Question: I would like to ask if there is a way to achieve the layout and arrangement of the circles on the image.
I would like create a chart of series of circles that are link together and all aligned in the bottom.

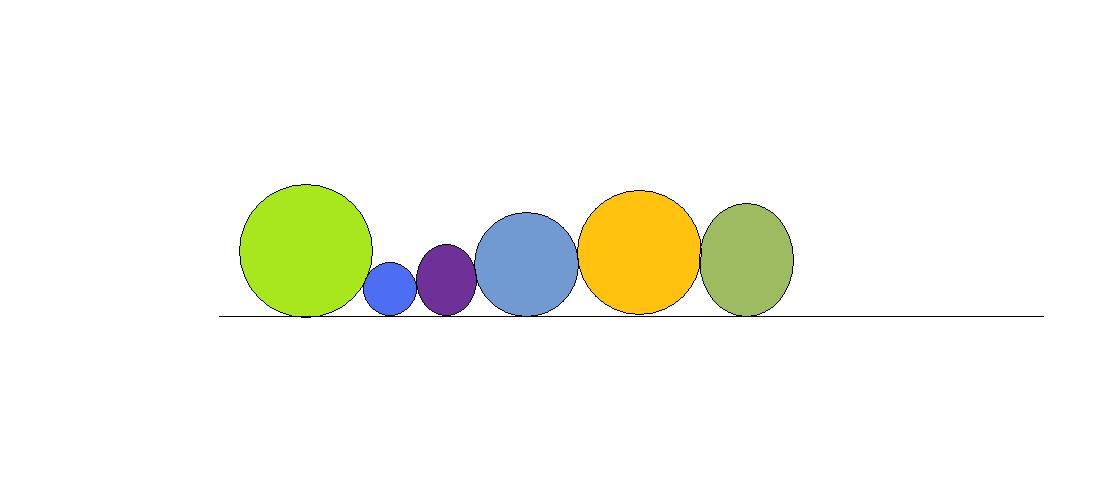
Answer: The distance between two circles with radii r1 and r2 is:

You can use this to position your circles on the x-axis. For an example see: <URL> .